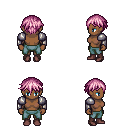
a pixel art fantasy rpg character, female body template, human, dark skin, steel arm armor, teal pants, pink short bangs hairstyle, maroon shoes, four views (front, back, left, right), 2x2 character sprite sheet, small pixel art, hard edges, no anti-aliasing